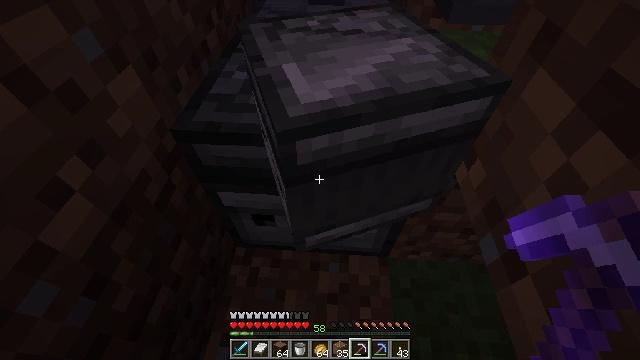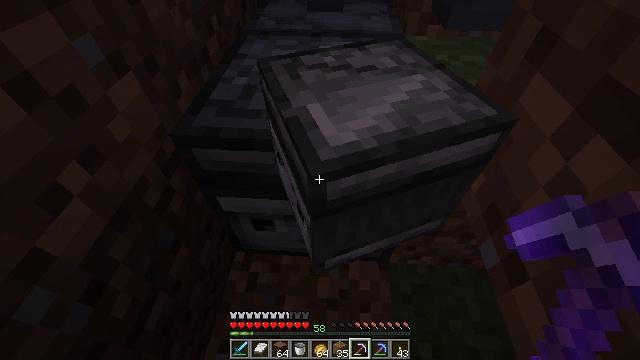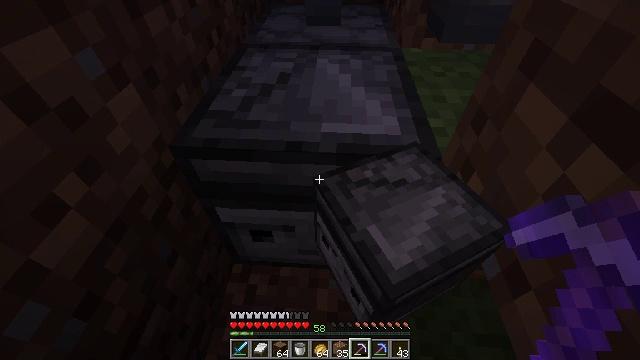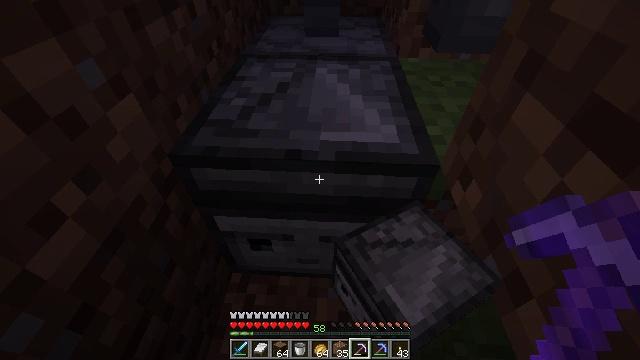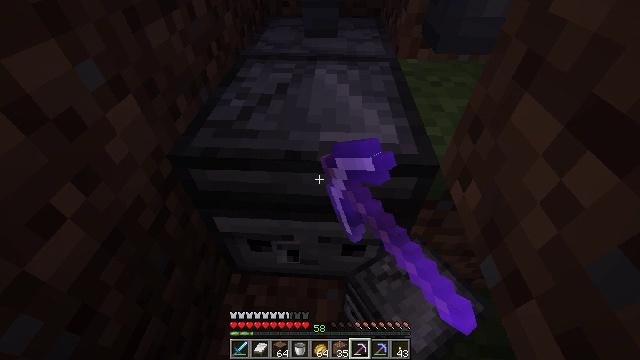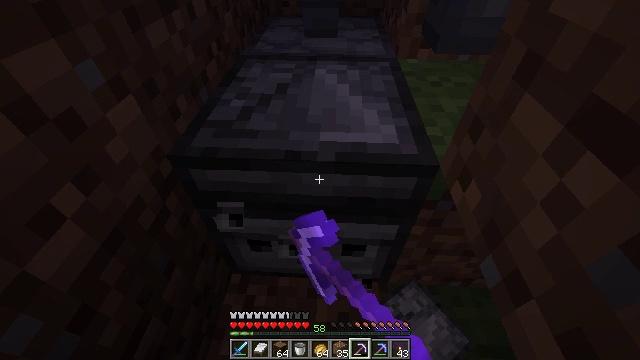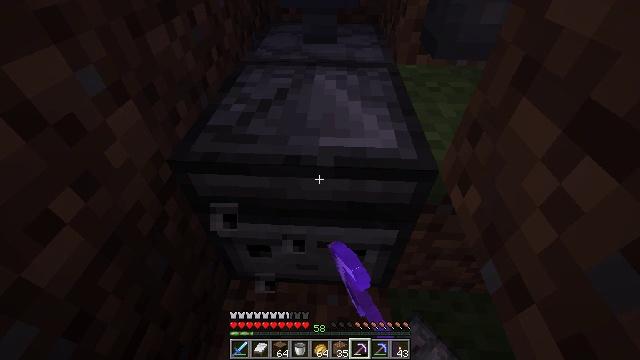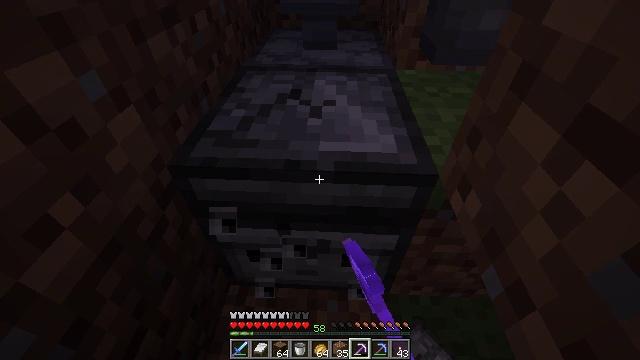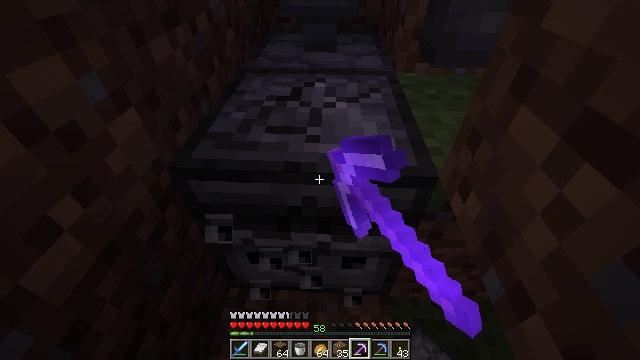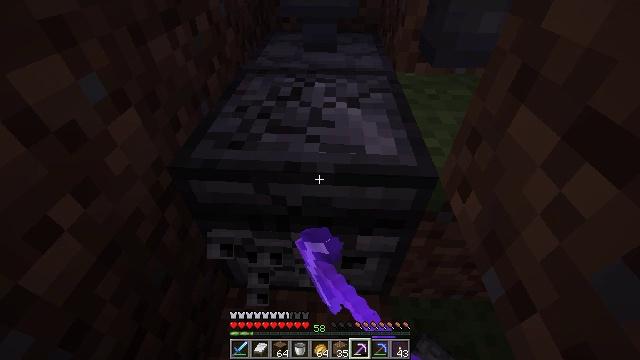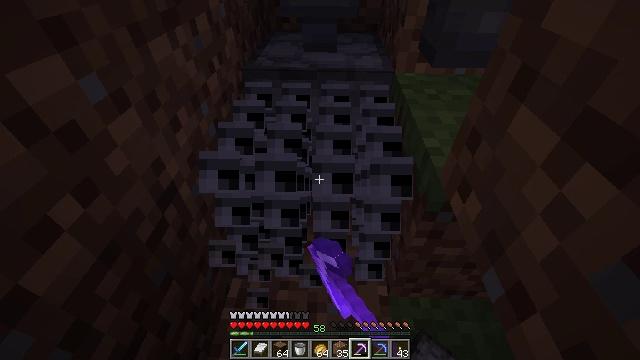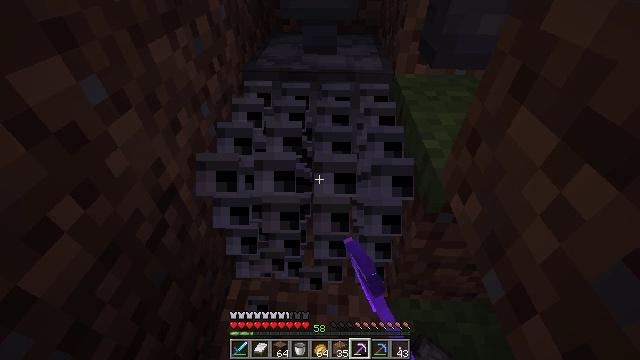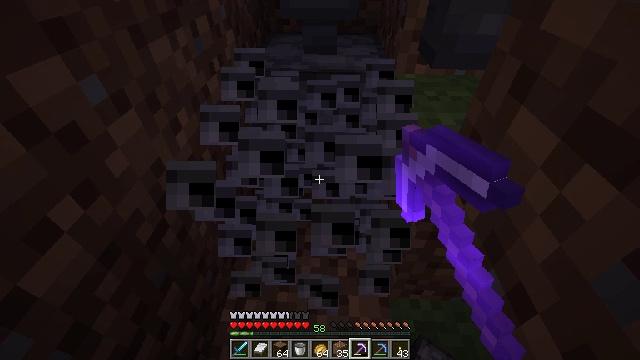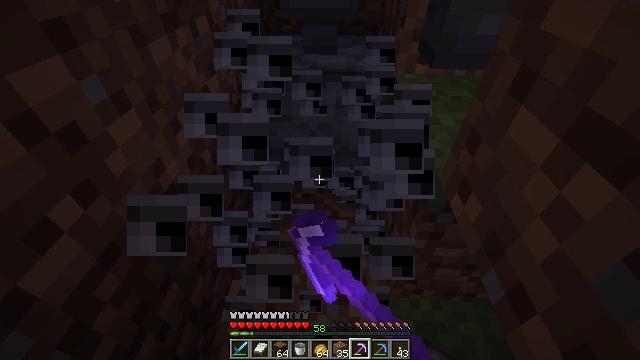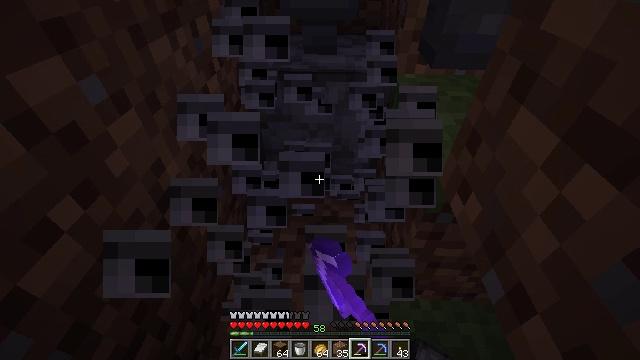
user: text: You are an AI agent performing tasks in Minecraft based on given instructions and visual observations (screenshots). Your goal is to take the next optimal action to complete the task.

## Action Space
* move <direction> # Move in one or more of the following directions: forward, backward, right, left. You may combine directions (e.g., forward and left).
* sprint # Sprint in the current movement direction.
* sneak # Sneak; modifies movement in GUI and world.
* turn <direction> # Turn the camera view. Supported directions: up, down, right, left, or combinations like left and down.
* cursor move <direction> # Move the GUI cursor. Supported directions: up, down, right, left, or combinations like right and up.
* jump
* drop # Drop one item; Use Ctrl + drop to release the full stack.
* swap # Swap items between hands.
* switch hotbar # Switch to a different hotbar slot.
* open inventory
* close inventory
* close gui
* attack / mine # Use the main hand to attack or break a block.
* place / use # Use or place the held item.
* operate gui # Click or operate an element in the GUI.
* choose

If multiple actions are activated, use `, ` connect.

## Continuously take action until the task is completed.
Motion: motion action
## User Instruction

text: Break the observer to move it.
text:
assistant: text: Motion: turn up
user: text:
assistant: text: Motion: turn up
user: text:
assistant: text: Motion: turn up, attack / mine
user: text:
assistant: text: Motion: attack / mine
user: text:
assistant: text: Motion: attack / mine
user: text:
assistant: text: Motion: turn up, attack / mine
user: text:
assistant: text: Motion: turn up, attack / mine
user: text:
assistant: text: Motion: attack / mine
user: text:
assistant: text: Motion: attack / mine
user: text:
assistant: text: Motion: attack / mine
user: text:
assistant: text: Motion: attack / mine
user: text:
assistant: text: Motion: attack / mine
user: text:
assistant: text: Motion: attack / mine
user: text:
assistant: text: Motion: attack / mine
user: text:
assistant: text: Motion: no_op